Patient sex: M
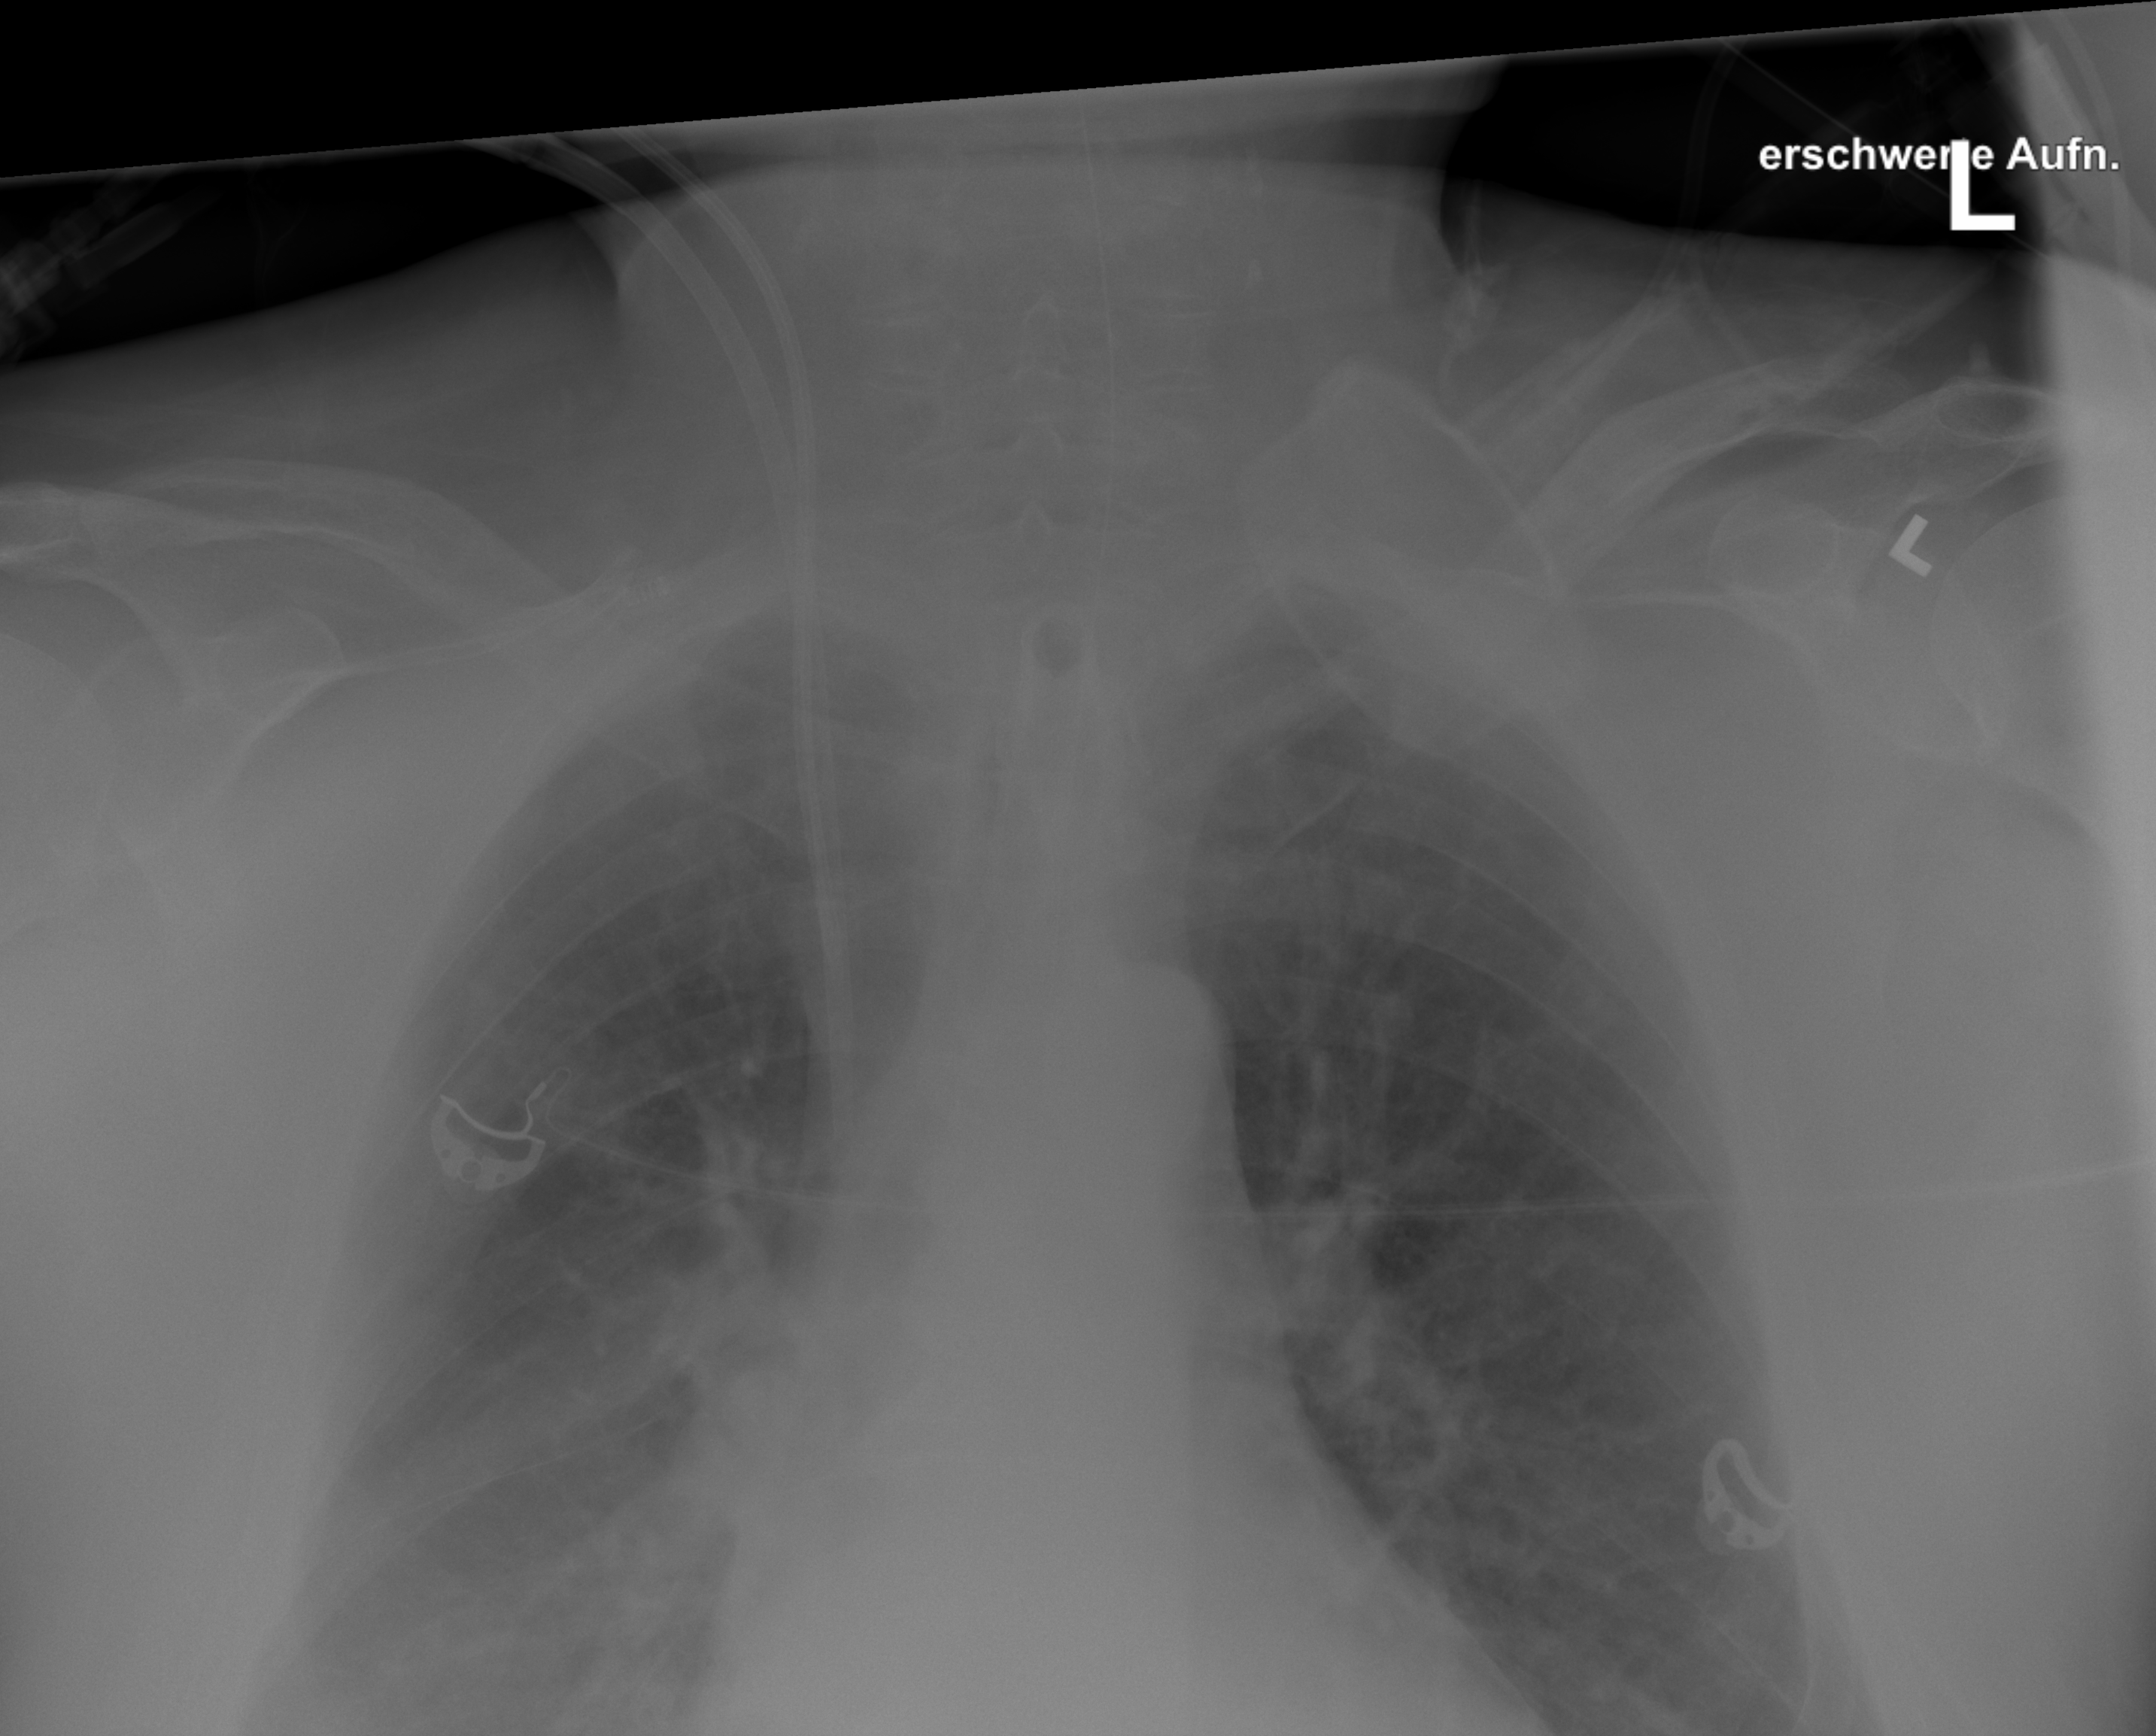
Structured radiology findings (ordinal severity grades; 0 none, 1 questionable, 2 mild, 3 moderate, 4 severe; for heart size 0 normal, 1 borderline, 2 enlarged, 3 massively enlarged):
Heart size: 1
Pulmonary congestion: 2
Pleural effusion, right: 3
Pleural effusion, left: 0
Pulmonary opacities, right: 0
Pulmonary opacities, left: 0
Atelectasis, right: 2
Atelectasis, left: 0